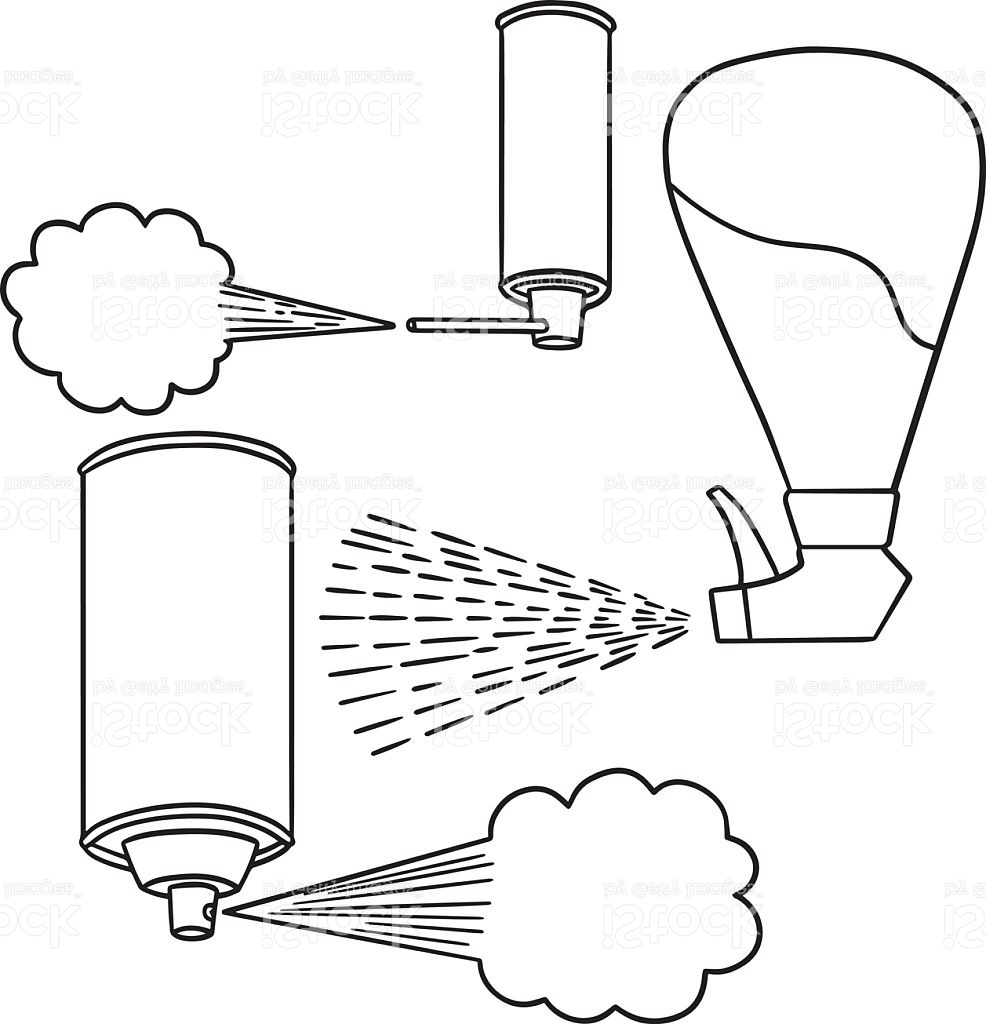
Label: hair spray